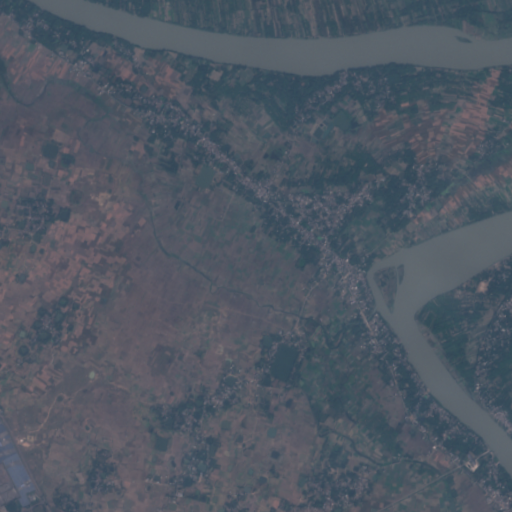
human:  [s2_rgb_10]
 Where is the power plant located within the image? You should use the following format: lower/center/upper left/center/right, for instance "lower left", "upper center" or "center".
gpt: The power plant is located in the lower left of the image.
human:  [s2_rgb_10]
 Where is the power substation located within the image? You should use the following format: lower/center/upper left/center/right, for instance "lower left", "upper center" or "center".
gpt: The power substation is located in the lower left of the image.
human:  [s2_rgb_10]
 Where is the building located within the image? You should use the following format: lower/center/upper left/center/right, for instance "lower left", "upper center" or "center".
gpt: There is no building in the image.